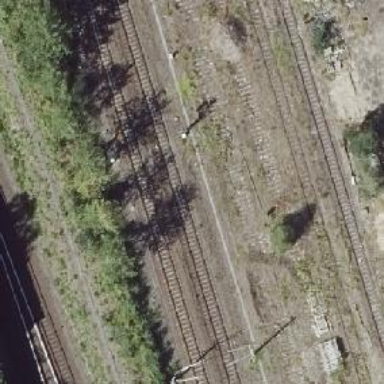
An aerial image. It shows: Railway signal.